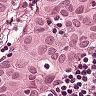
Metastatic tissue present: yes